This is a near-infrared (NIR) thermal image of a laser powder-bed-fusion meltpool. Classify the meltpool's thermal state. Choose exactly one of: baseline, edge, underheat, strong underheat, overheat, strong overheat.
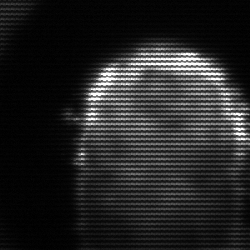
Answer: baseline